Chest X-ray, PA view. Patient: 28 years old, sex M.
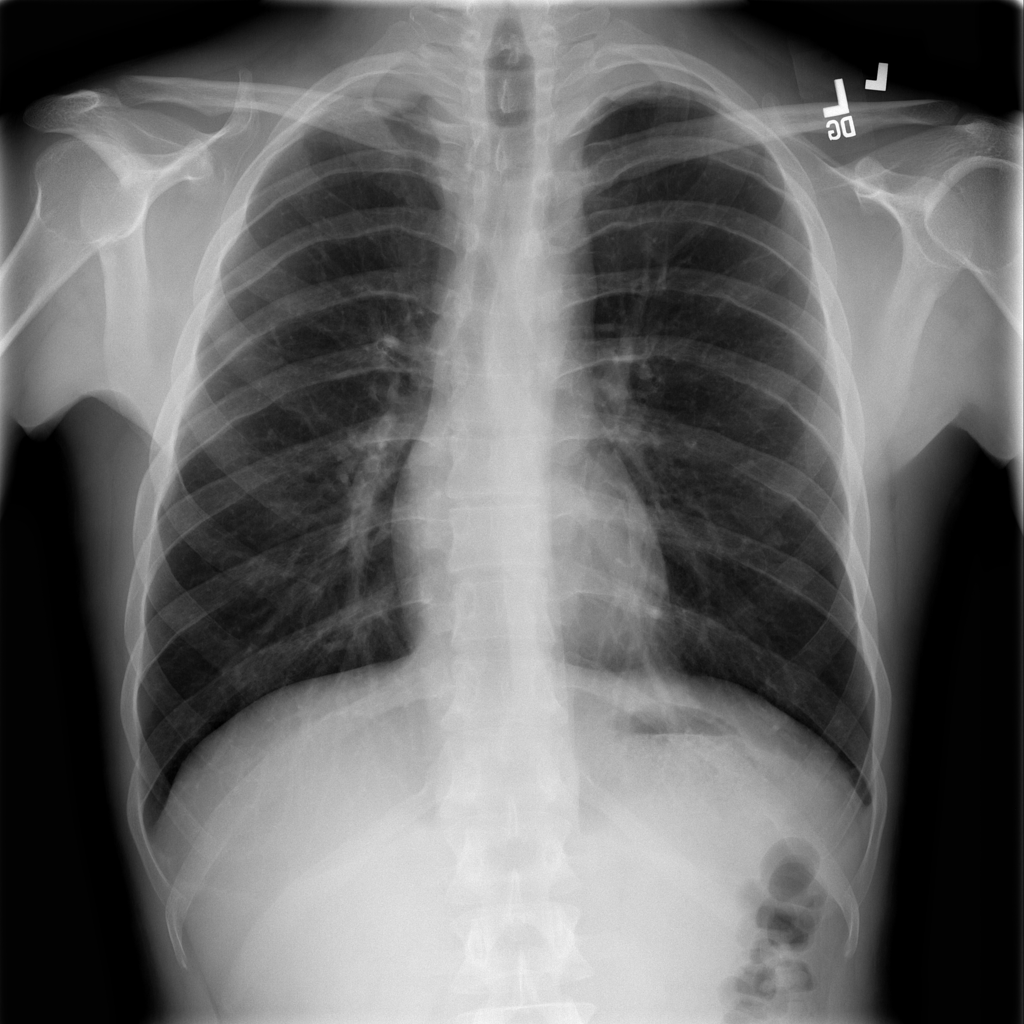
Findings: No Finding